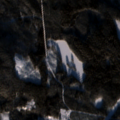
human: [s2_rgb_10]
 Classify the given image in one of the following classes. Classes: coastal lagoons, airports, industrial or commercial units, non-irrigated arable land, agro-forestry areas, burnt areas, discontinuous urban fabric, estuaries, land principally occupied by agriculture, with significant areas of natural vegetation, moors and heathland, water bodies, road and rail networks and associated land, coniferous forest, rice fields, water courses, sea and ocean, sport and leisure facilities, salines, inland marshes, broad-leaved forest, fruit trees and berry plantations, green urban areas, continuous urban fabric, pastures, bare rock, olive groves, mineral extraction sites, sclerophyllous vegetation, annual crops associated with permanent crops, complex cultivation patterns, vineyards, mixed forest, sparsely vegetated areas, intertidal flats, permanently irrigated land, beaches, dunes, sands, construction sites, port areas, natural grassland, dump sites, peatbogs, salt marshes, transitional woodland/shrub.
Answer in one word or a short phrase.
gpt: coniferous forest, mixed forest, transitional woodland/shrub